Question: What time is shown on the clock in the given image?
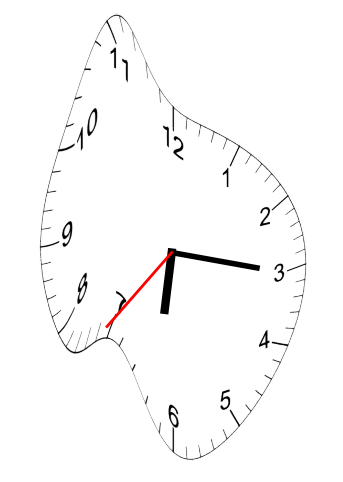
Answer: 06:15:36